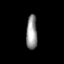
Tissue: lung
Cell type: Endothelial cells
Senescence score: 0.5968
Nuclear area (px): 369
Mean DAPI intensity: 146.732